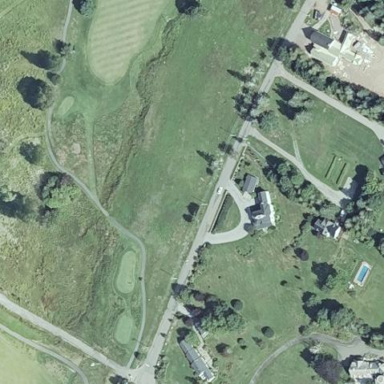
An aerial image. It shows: Rough grassy area used for golf.